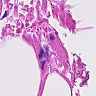
Metastatic tissue present: no